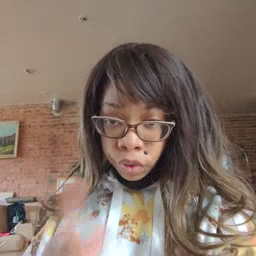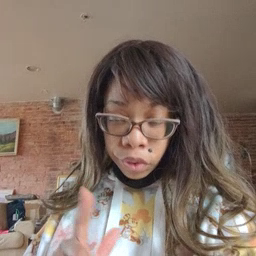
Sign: cowboy